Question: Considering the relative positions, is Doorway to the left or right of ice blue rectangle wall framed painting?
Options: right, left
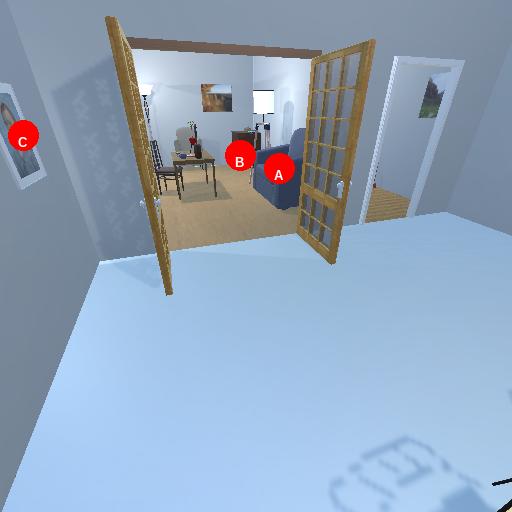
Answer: right